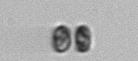
Label: Thalassiosira